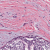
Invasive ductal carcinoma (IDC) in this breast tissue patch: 0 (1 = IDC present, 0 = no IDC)